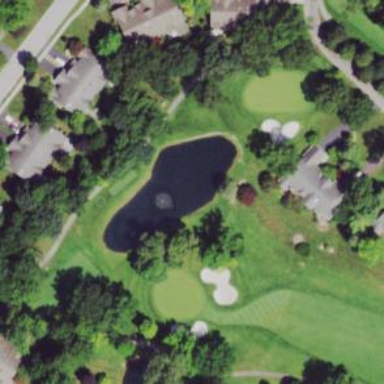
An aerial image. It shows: Path for both road and golf.